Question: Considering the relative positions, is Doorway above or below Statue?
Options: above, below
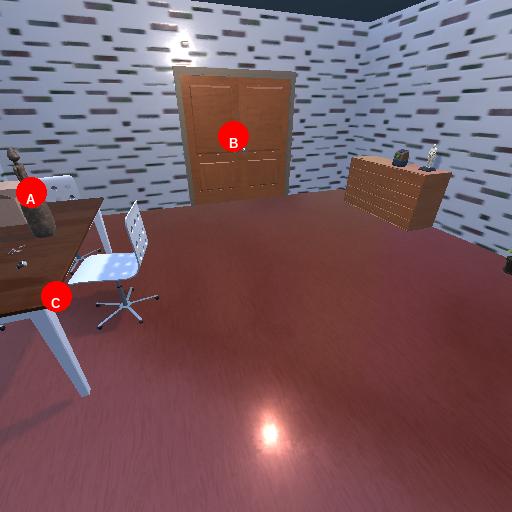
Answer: above